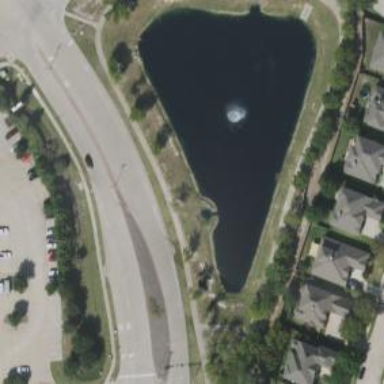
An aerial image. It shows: Pond with natural water.